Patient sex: M
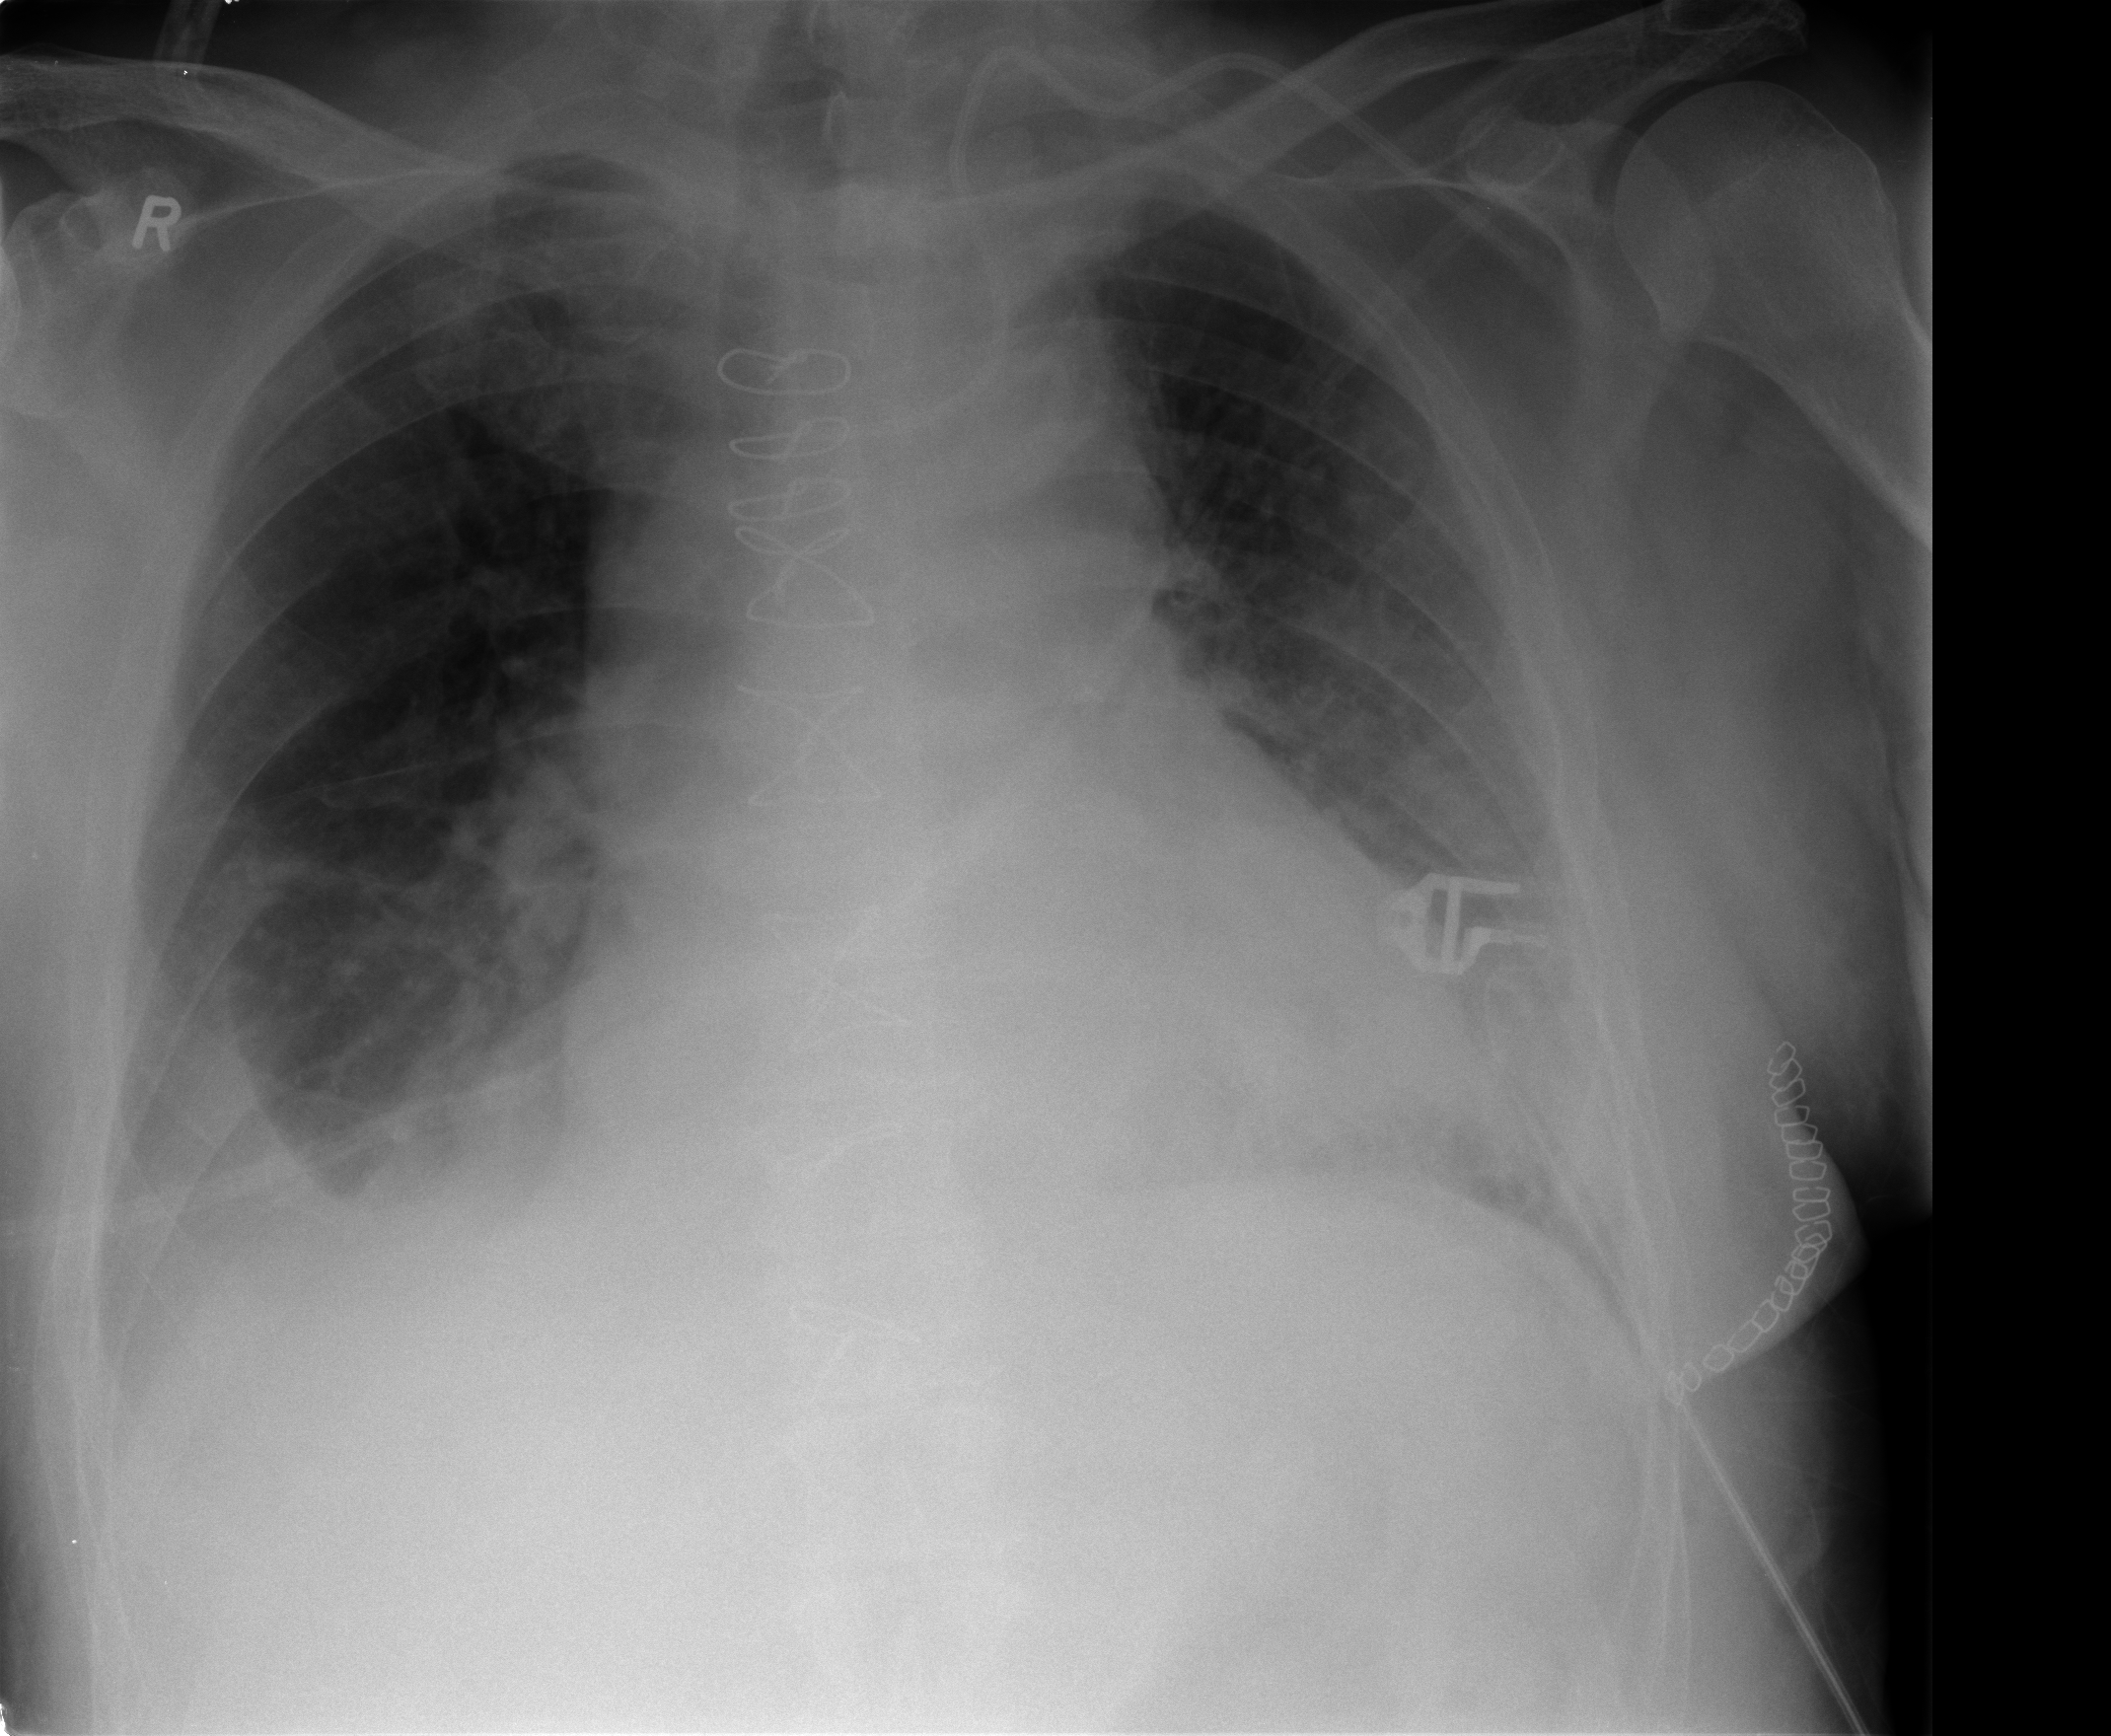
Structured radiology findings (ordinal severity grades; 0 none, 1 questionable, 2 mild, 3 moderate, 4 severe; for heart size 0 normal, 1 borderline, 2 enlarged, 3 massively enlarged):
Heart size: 2
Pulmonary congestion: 2
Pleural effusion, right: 2
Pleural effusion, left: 1
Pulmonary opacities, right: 0
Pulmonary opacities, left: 0
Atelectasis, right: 2
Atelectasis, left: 2